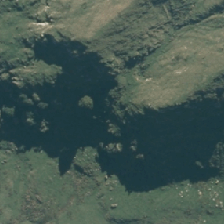
Land cover: high_producing_grassland